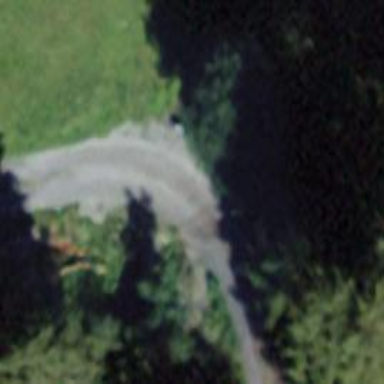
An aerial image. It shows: Culvert tunnel.